Question: I am trying to create a query where a user can modify an amount of paint in a recipe, that will in turn create a ratio for that paint in the recipe and I'm having a hard time setting the ratio. I tried to create this in sql fiddle but cannot apparently get the schema correct, or it is simply down currently as I keep getting errors and cannot figure out what the sql fiddle isn't building the schema. This is currently what I have:

and this is the query I've created thus far to get to this point:
'''
select
RID,
PBC,
RawP,
Amt,
(select SUM(Amt) from Pratio as C where c.RID = d.RID) as [Amountsum]
from Pratio as D
group by RID,PBC,RawP,Amt
'''
I've tried this to add in the ratio amounts but it fails:
'''
select
RID,
PBC,
RawP,
Amt,
(select SUM(Amt) from Pratio as C where c.RID = d.RID) as [Amountsum],
(select
SUM(f.Amt) as [Amountsum],
sum(e.amt/f.amt)
from Pratio as e
inner join Pratio as f
e.RID=f.RID) as [testing]
from Pratio as D
group by RID,PBC,RawP,Amt
'''
Ideally the ratio column would take for example on the first line, the value of "Amt" and divide it by the value in "Amountsum".
Any help would be much appreciated and here is the sqlfiddle attempt I have if someone sees what I did wrong, trying to help as much as I can! Thanks all!
<URL>
Here would be to create a sample table with the values I have:
'''
Create table Pratio
(indx INT,
RID int,
PBC nvarchar(MAX),
RawP int,
Amt float)
insert into Pratio
(indx,RID,PBC,RawP,Amt)
Values
(1,255,'P',27,8),
(2,255,'P',29,3),
(3,255,'P',22,1.5),
(4,293,'B',22,8),
(5,293,'B',44,3)
;
'''
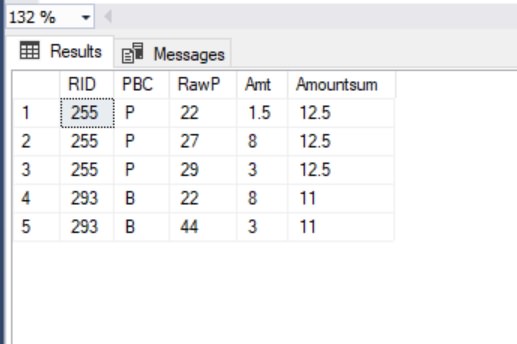
Answer: It looks like you're wanting the AmountSum to be based on all rows with the same RID. Then do the math of Amt divided by the AmountSum.
You can simplify SUM and partition it by that RID column. Give this a try:
'''
DECLARE @Pratio TABLE
(
[indx] INT
, [RID] INT
, [PBC] NVARCHAR(MAX)
, [RawP] INT
, [Amt] FLOAT
);
INSERT INTO @Pratio (
[indx]
, [RID]
, [PBC]
, [RawP]
, [Amt]
)
VALUES ( 1, 255, 'P', 27, 8 )
, ( 2, 255, 'P', 29, 3 )
, ( 3, 255, 'P', 22, 1.5 )
, ( 4, 293, 'B', 22, 8 )
, ( 5, 293, 'B', 44, 3 );
SELECT *
, SUM([Amt]) OVER ( PARTITION BY [RID] ) AS [AmountSumByRID]
, [Amt] / SUM([Amt]) OVER ( PARTITION BY [RID] ) AS [Ratio]
FROM @Pratio;
'''